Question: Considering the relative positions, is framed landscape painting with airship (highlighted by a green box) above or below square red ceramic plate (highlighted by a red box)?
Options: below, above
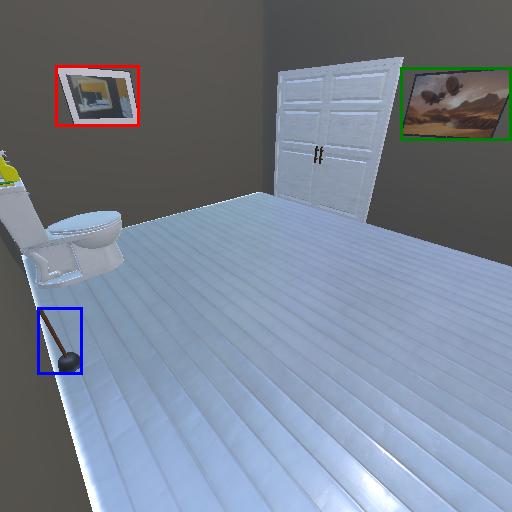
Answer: below